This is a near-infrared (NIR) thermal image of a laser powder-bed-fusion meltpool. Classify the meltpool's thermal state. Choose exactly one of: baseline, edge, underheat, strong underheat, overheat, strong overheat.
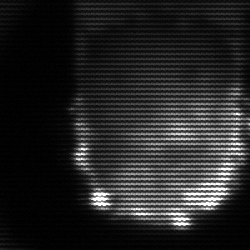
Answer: baseline